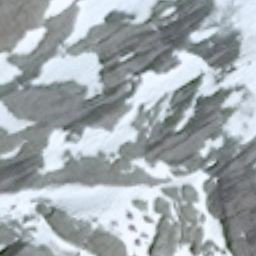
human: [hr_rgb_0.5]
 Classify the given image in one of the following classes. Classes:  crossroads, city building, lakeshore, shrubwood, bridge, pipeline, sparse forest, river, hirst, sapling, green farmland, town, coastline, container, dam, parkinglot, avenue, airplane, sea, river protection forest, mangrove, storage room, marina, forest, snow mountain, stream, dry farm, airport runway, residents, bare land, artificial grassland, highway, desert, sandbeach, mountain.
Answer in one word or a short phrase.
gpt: snow mountain